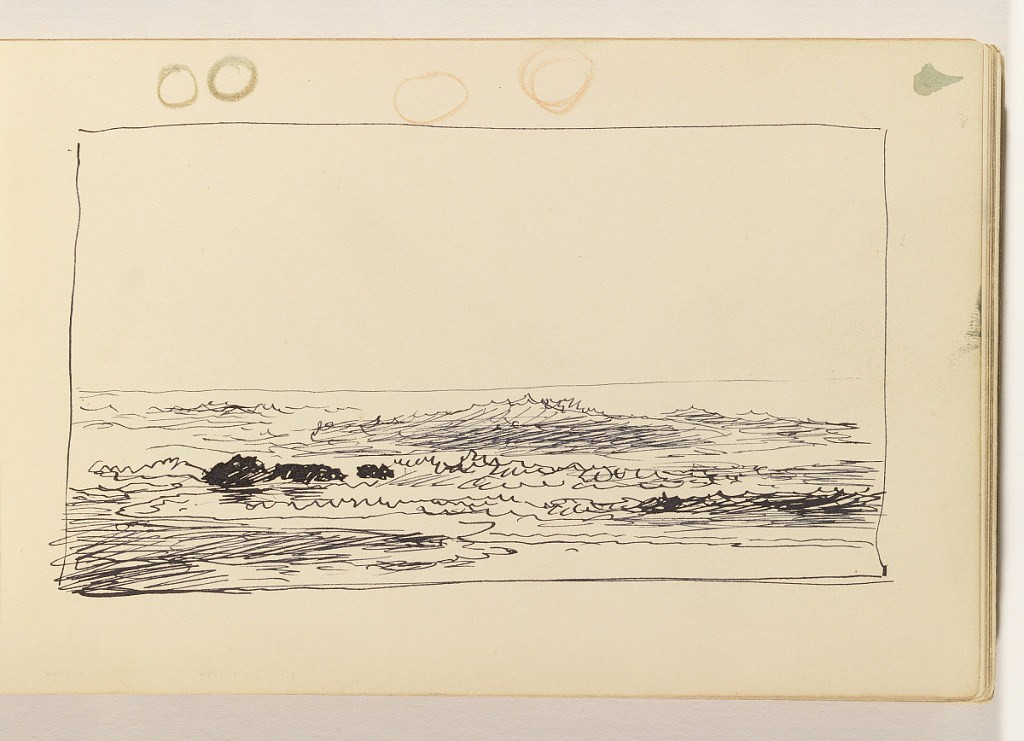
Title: Unfinished Shoreline with Small Waves
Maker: William Trost Richards, American, 1833–1905
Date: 1885–90
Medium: Pen and black ink on cream wove paper, bound
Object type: Sketchbook folio
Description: Ocean with small waves and contours in foreground to horizon line. Blank sky.